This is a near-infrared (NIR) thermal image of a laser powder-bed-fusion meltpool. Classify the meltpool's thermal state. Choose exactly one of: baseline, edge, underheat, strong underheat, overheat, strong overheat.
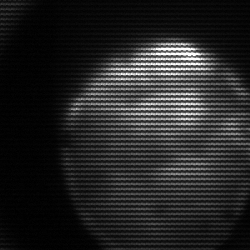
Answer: edge